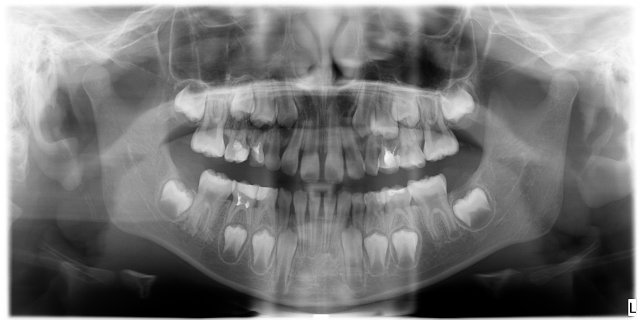
child